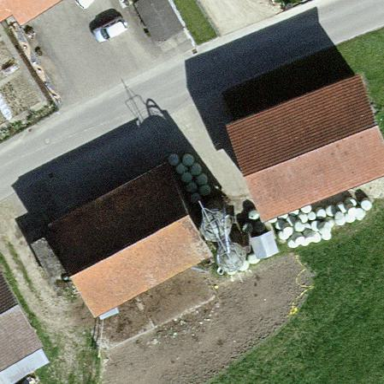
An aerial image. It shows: Farm auxiliary building.